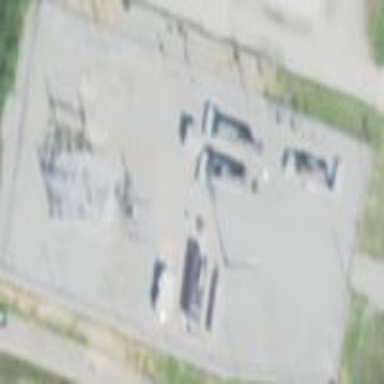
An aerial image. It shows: Distribution level power substation enclosed by fence.